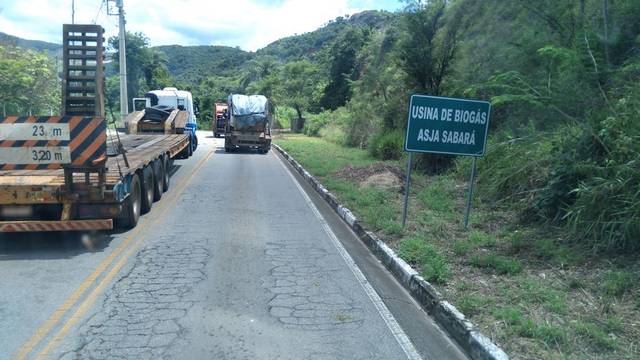
Region: Brazil
Coordinates: -19.871, -43.856